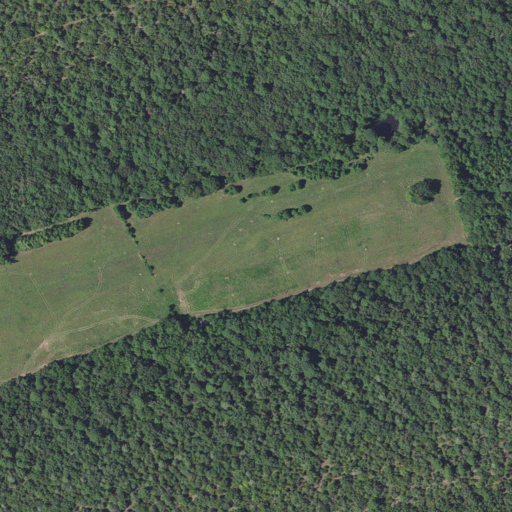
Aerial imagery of ridge(s) in Arkansas named Potts Ridge containing mixed forest, deciduous forest, evergreen forest, pasture, barren land, and shrub